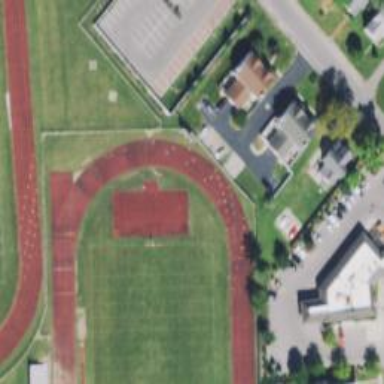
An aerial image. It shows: Track located within leisure land area.